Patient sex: M
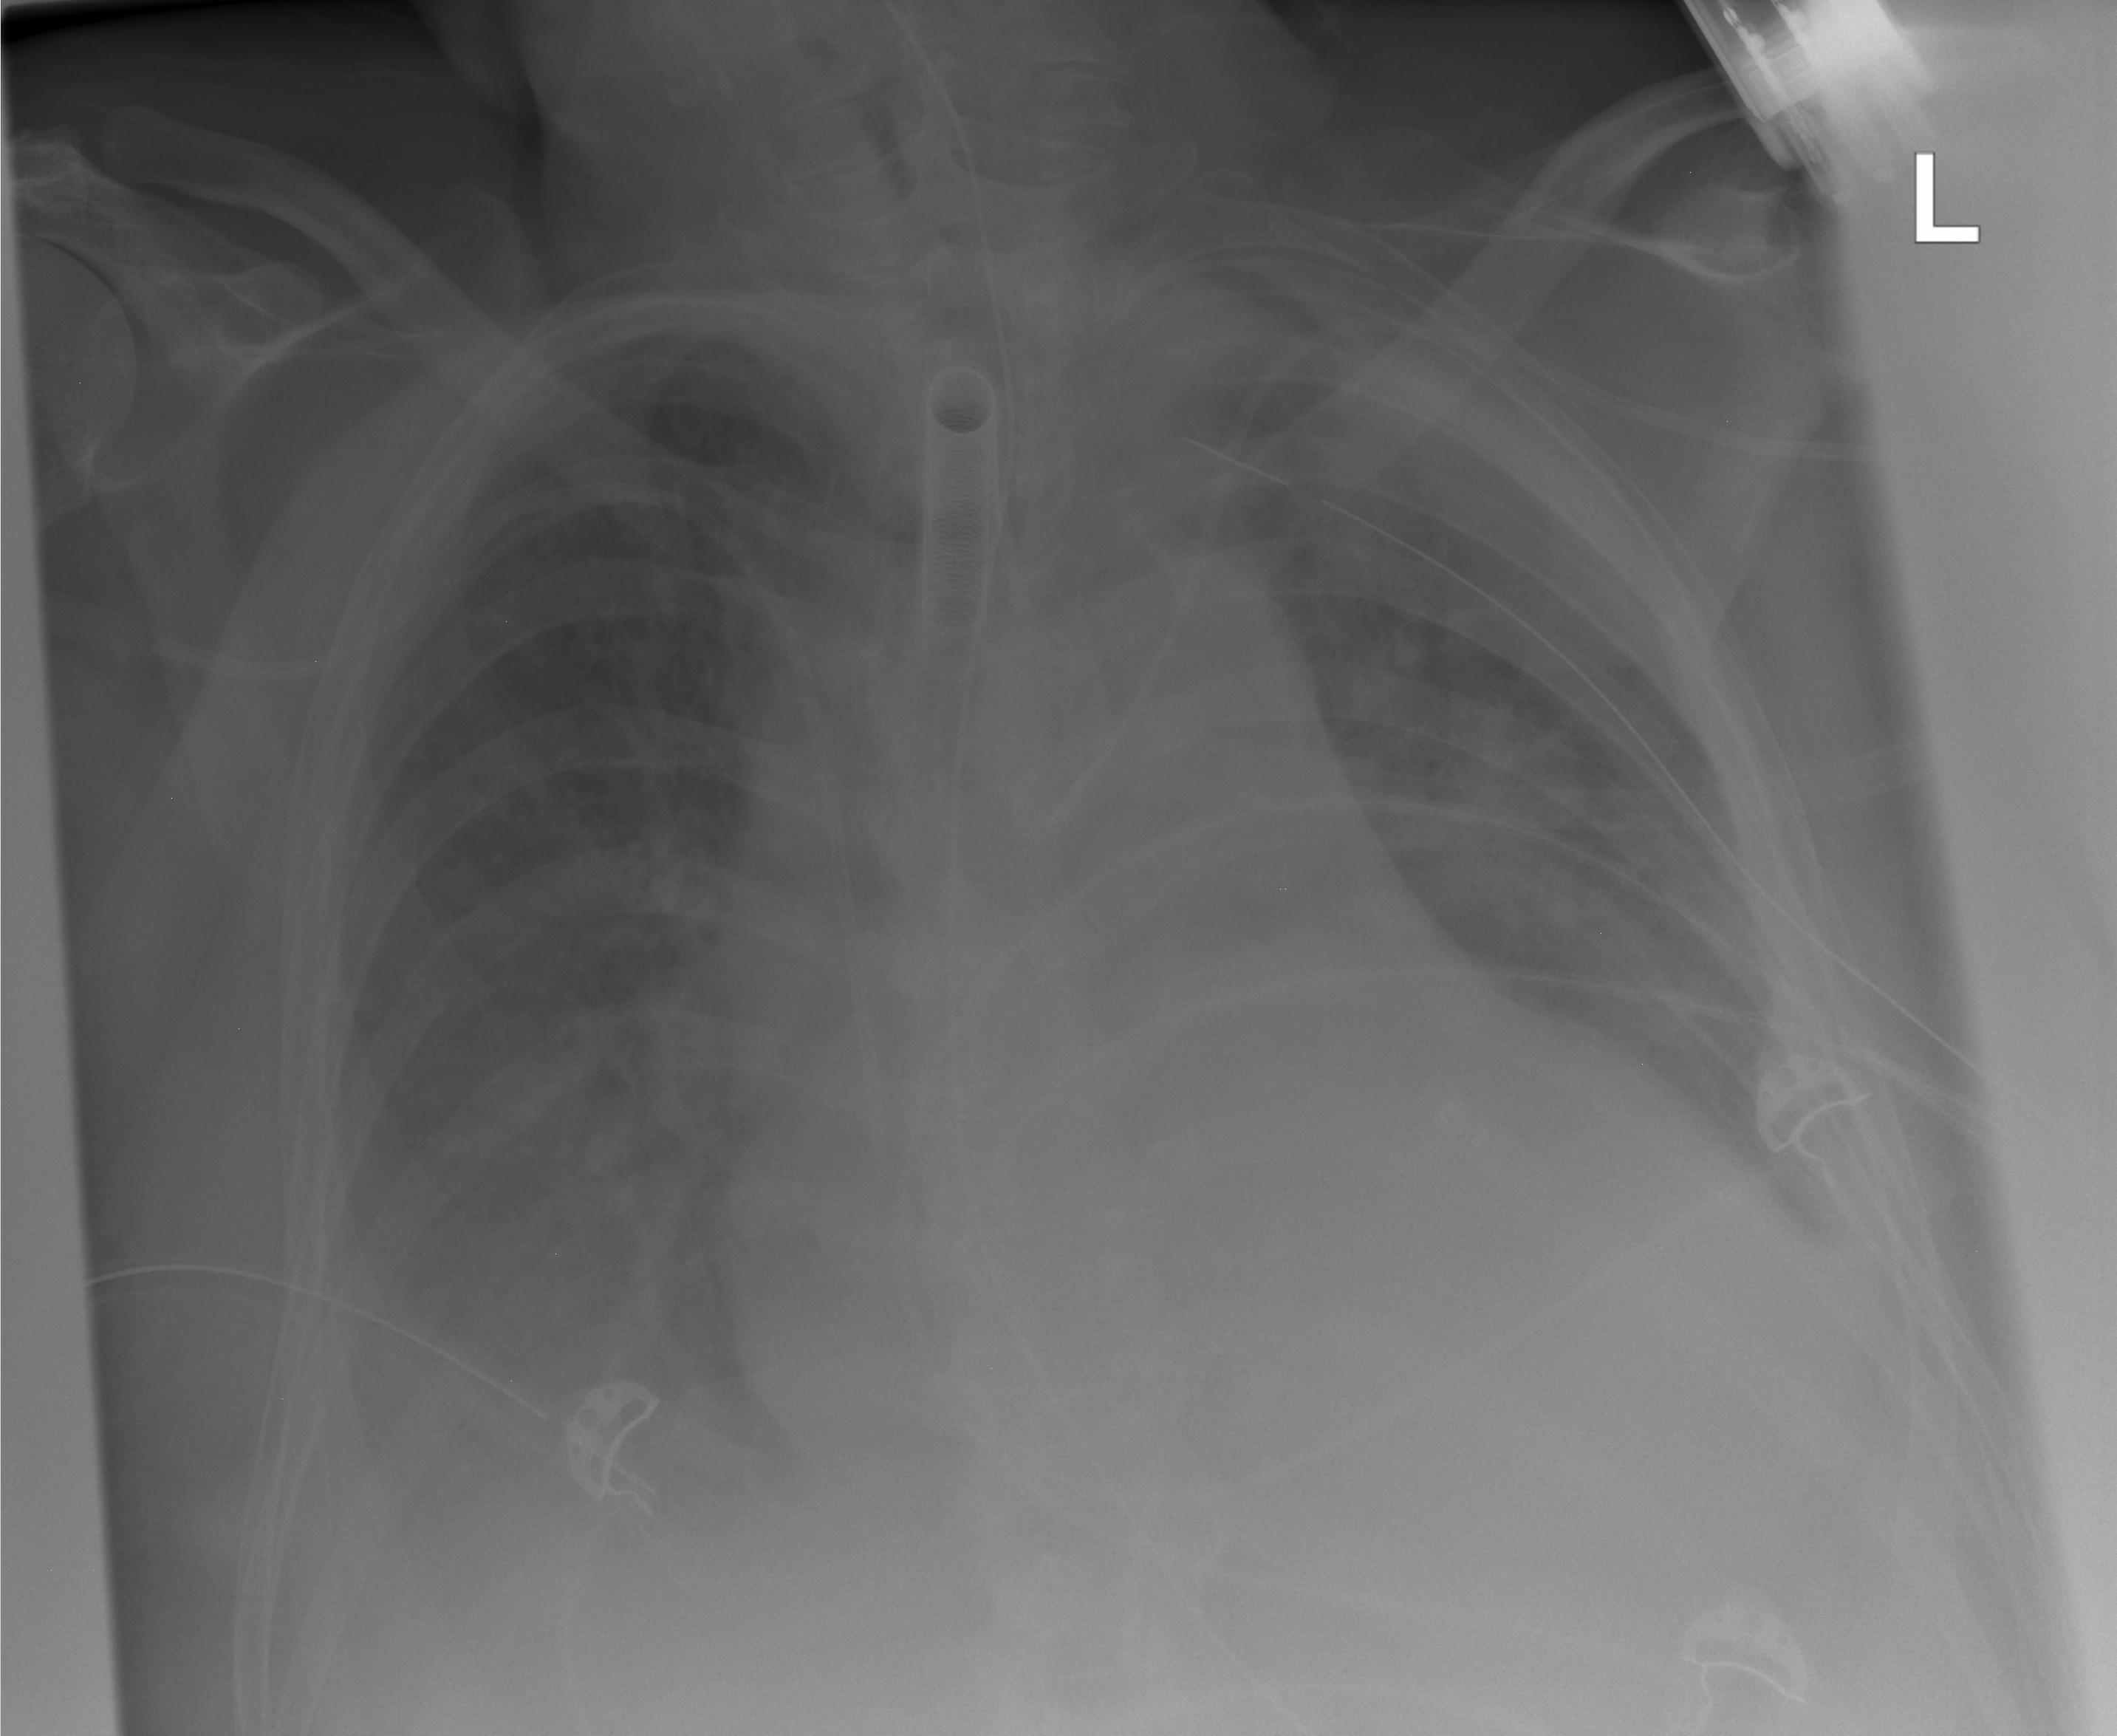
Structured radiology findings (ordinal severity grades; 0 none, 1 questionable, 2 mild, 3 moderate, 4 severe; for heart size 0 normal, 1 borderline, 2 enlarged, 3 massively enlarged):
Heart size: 3
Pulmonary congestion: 3
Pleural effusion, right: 3
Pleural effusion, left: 3
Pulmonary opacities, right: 3
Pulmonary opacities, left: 3
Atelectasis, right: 0
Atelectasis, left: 0